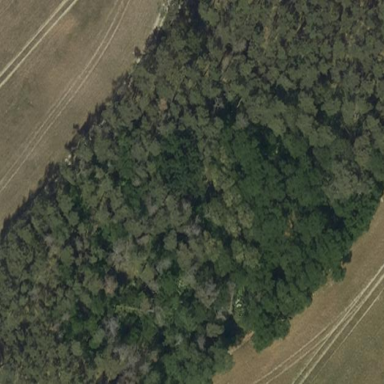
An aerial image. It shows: Forest area.